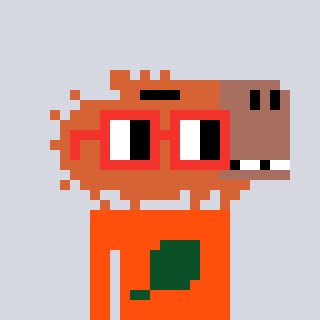
a pixel art character with square red glasses, a capybara-shaped head and a orange-colored body on a cool background